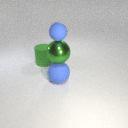
small blue rubber sphere above large blue rubber sphere